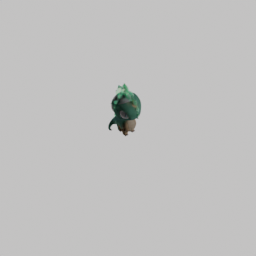
Label: animals